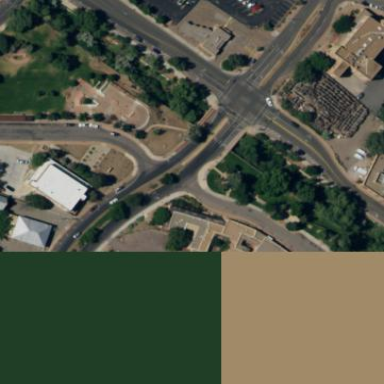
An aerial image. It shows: Traffic island serving as traffic calming measure.